Question: suppose that we have following formulas

let say we have some matrix
'''
A=rand(3,3)
A =
0.3922 0.7060 0.0462
0.6555 0.0318 0.0971
0.1712 0.2769 0.8235
'''
i have calculate eigenvalue decomposition
'''
[V,D]=eig(A)
V =
0.6174 -0.4576 -0.3467
-0.7822 -0.3723 -0.2087
0.0841 -0.8075 0.9145
D =
-0.4960 0 0
0 1.0481 0
0 0 0.6954
'''
then clearly
'''
V*D*inv(V)
ans =
0.3922 0.7060 0.0462
0.6555 0.0318 0.0971
0.1712 0.2769 0.8235
'''
about second formula i have tried following one
'''
V*sqrt(inv(D))*V'
ans =
0.3487 + 0.5412i 0.2532 - 0.6857i -0.0193 + 0.0737i
0.2532 - 0.6857i 0.1876 + 0.8687i 0.0648 - 0.0934i
-0.0193 + 0.0737i 0.0648 - 0.0934i 1.6397 + 0.0100i
'''
is it correct implementation? or how to calculate given power of D in matlab ? thanks in advance
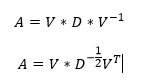
Answer: Your formula is correct.
However, it is not expected to get A matrix back from second formula of:

The inversion of the diagonal matrix 'D' is basically the inversion of each diagonal element separately. Meaning that 'D^(-1) = diag(1/d_ii)'
So, the operation's steps can be defined also with the following procedure:
- - - 'sqrt'-
The operation described above will look like this: 'V*diag(diag(D).^(-0.5))*V''
The element 'd_11=-0.496' is the problem. As a negative value, its 'sqrt' will be a complex number. So 'D.^(-0.5)' will be a complex matrix and the product will be a complex matrix.
Are you sure the formula is applied to any random matrix? According to my thought it might apply to some special form of the matrix like symmetric and/or positive definite.